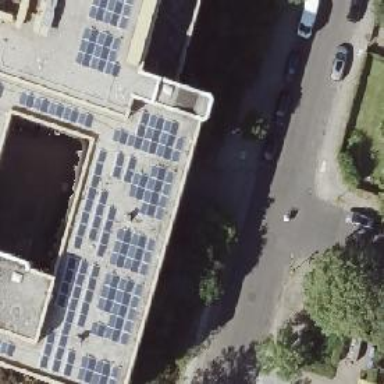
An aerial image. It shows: Solar photovoltaic panel generator.